Field crop: tomato
Growth stage: 1
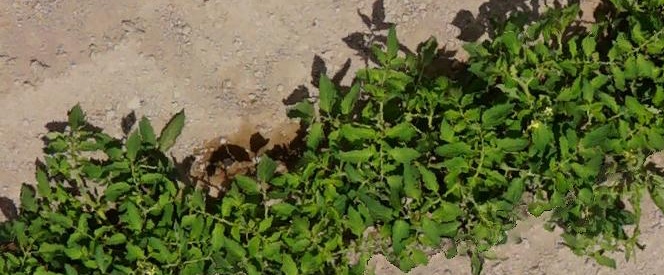
Species: tomato